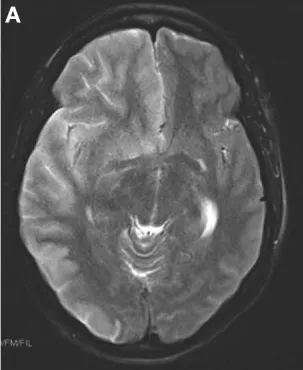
Magnetic resonance imaging (MRI), cervical computed tomography angiography (CTA), and computed tomography (CT) of case 1. (A) The cranial MRI showed acute infarction in the territory of the right internal carotid artery.
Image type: radiology (mri)